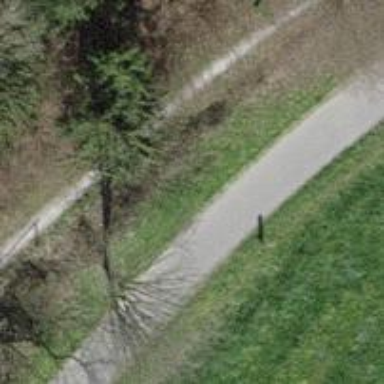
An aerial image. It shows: Ground-level bridleway.